Interaction volume radius: 5 \u00c5
Interaction volume height: 25 \u00c5
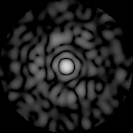
Disorder parameter: 0.8139